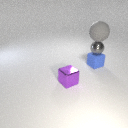
large gray rubber sphere above small gray metal sphere